Field crop: tomato
Growth stage: 2
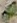
Species: solanum